Field crop: maize
Growth stage: 1
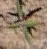
Species: atriplex